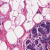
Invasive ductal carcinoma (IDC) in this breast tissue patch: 0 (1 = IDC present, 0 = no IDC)